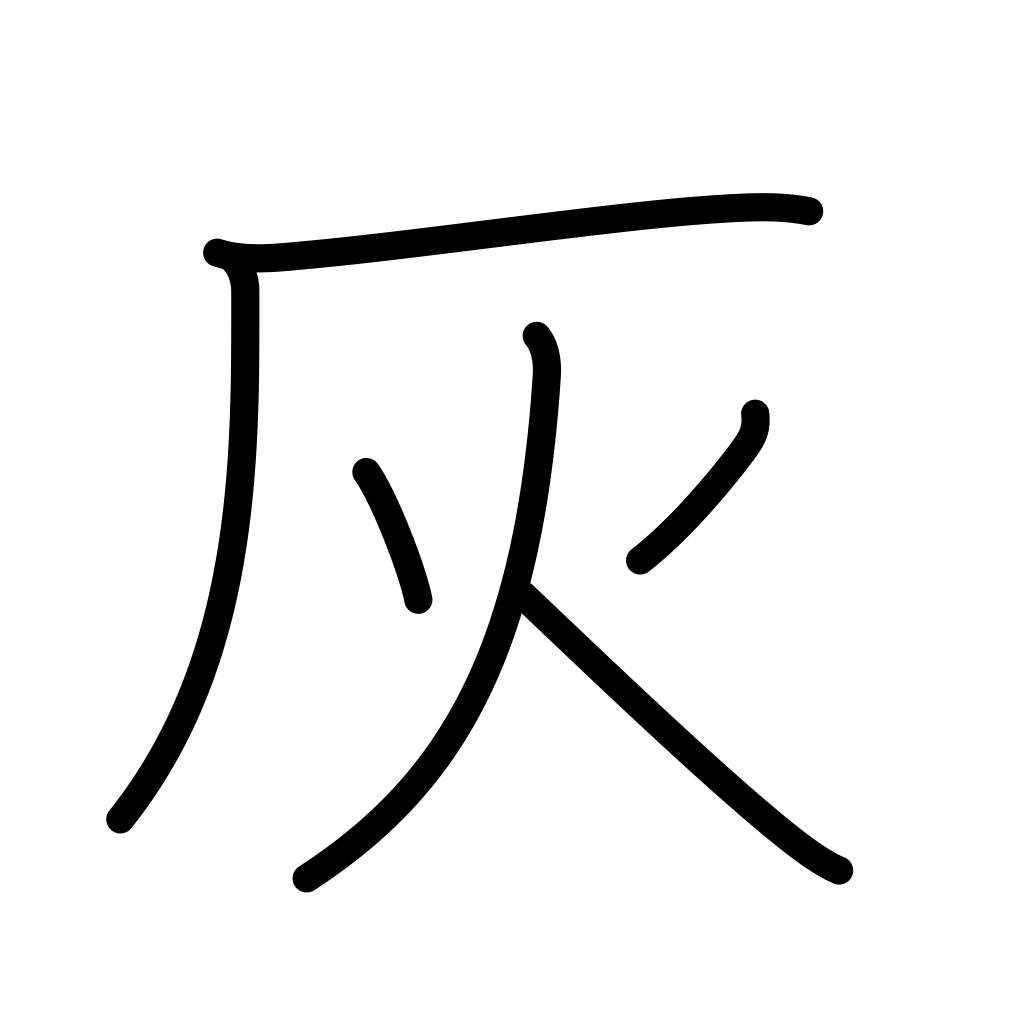
Meaning: ashes, puckery juice, cremate